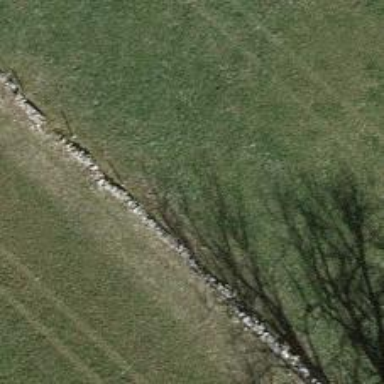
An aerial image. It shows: Dry stone wall barrier.